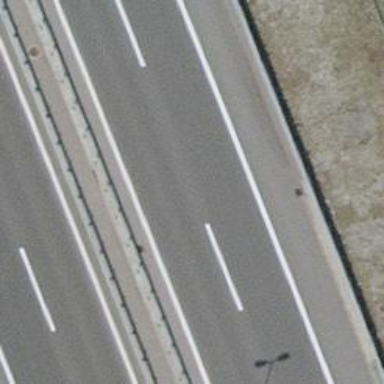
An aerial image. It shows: View of motorway.